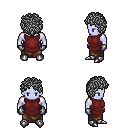
a pixel art fantasy rpg character, male body template, dark elf, purple skin, maroon tunic, robe skirt, gray curly afro hairstyle, metal gloves, metal boots, four views (front, back, left, right), 2x2 character sprite sheet, small pixel art, hard edges, no anti-aliasing